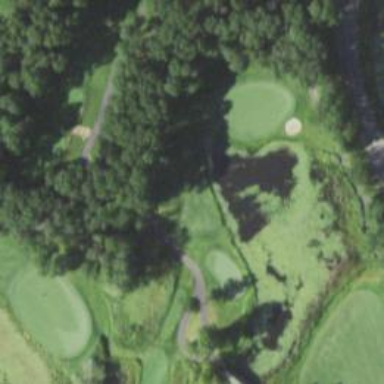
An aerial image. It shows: Golf fairway in the image.